Field crop: maize
Growth stage: 2
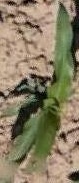
Species: maize